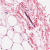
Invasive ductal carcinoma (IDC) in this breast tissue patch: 0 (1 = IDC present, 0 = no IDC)